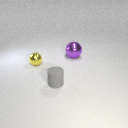
small yellow metal sphere to the left of large purple metal sphere